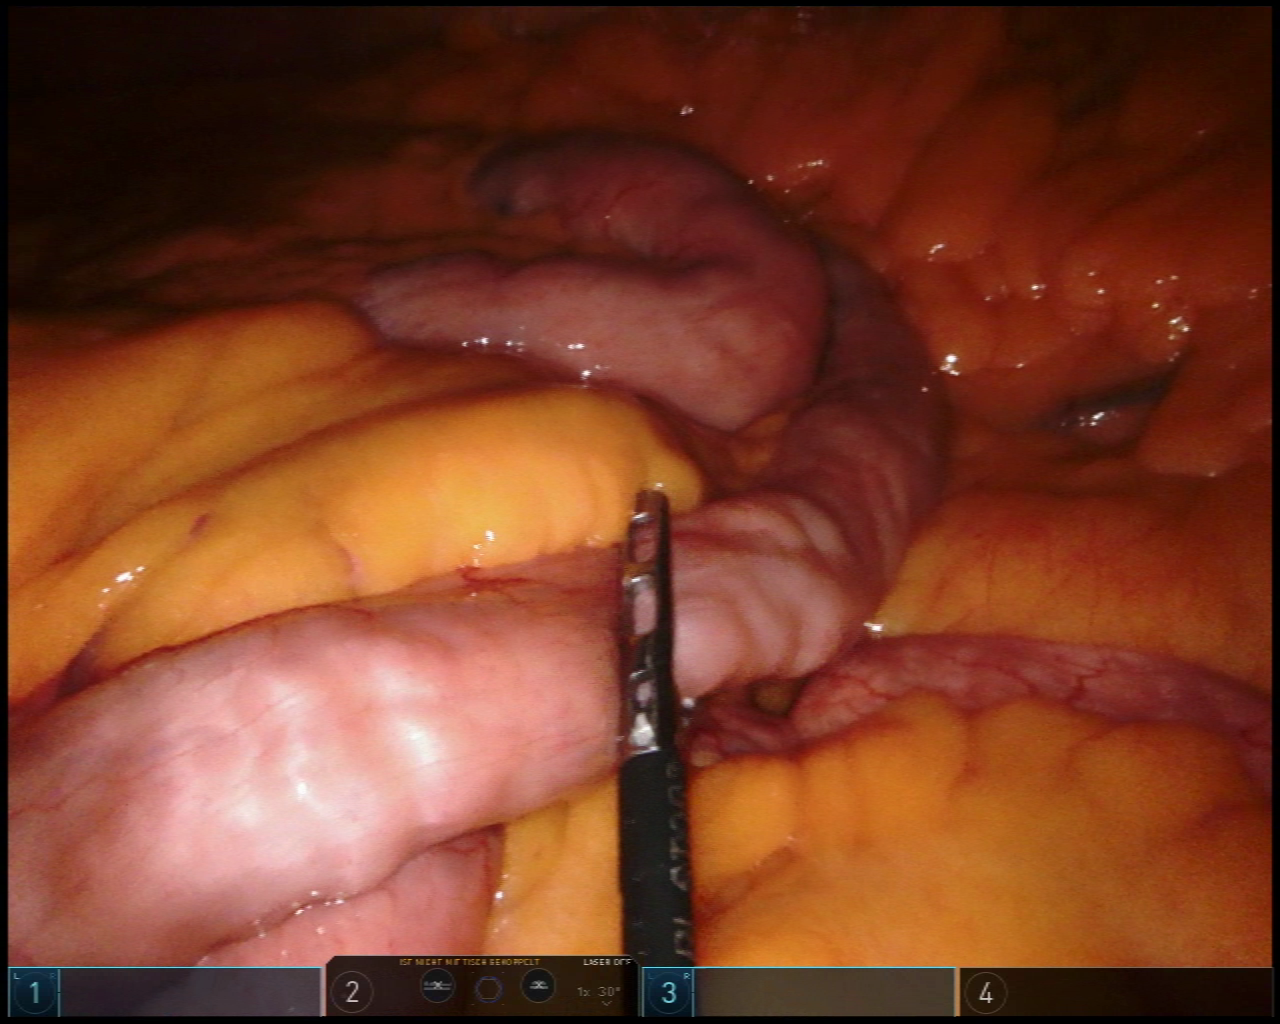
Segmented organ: small_intestine
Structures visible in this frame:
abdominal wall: no
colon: no
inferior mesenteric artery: no
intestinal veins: no
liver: no
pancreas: no
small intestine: yes
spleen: no
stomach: no
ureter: no
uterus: no
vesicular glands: no